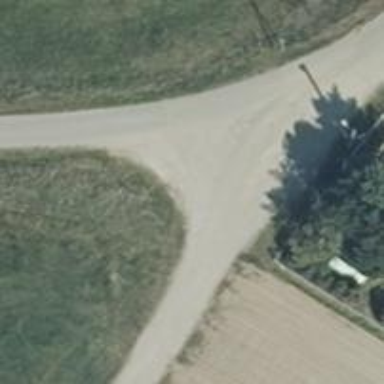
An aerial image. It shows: Service road with gravel surface.